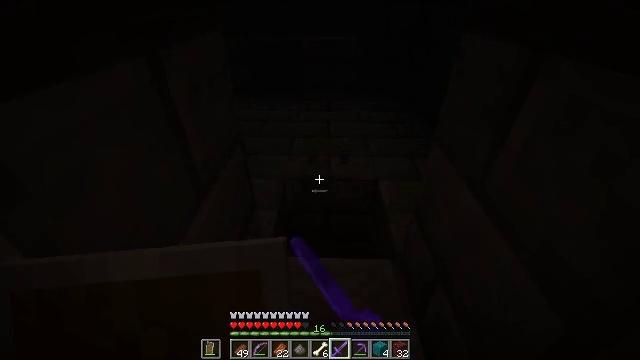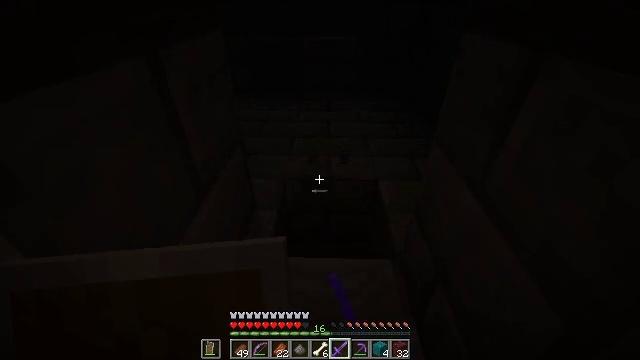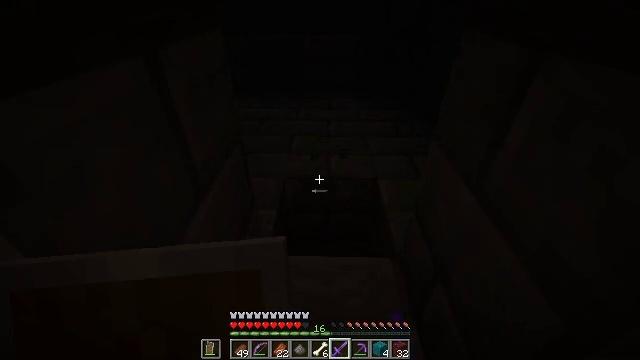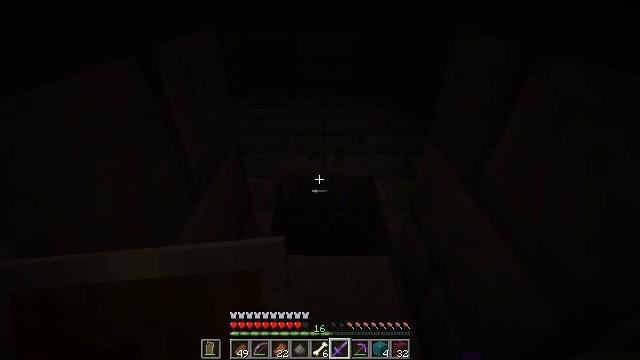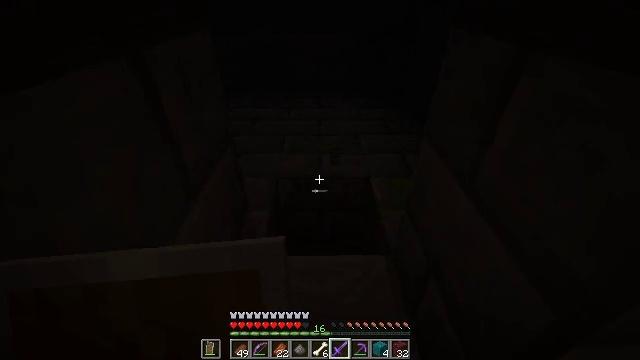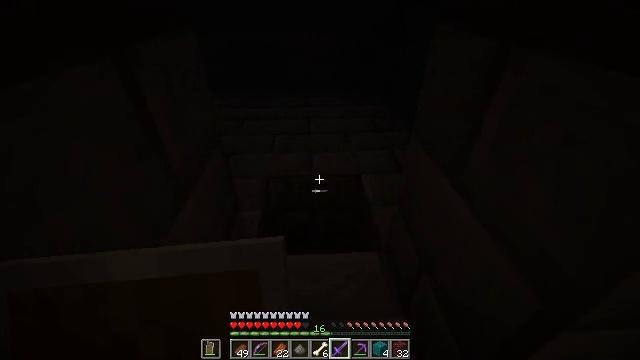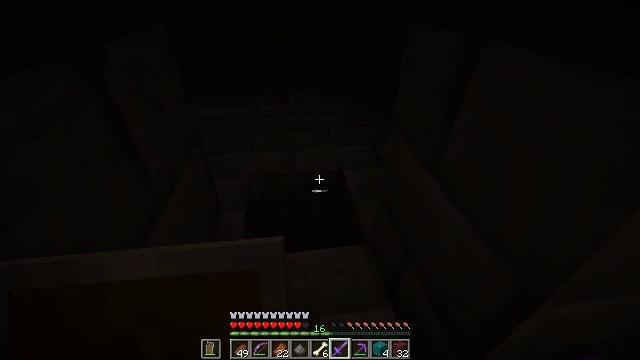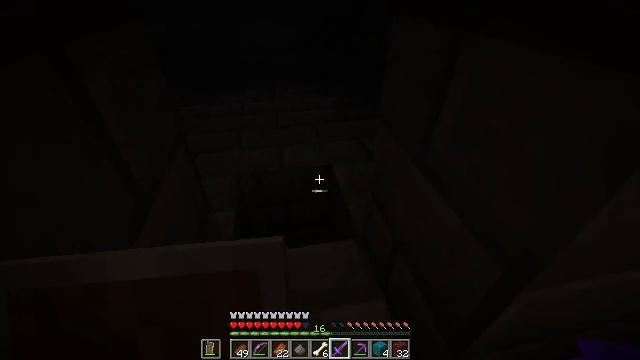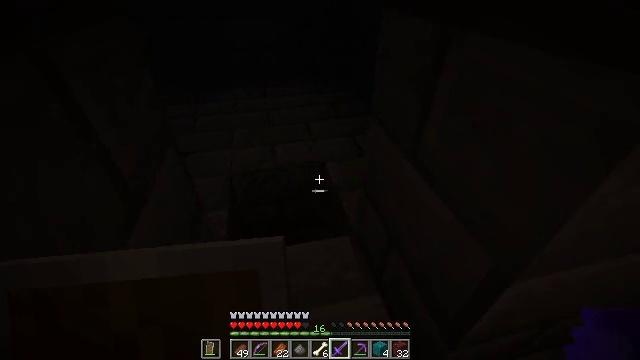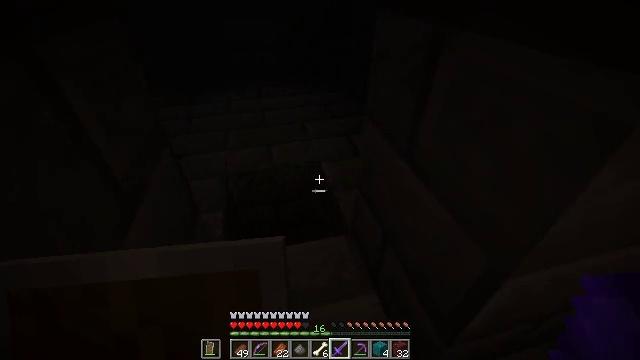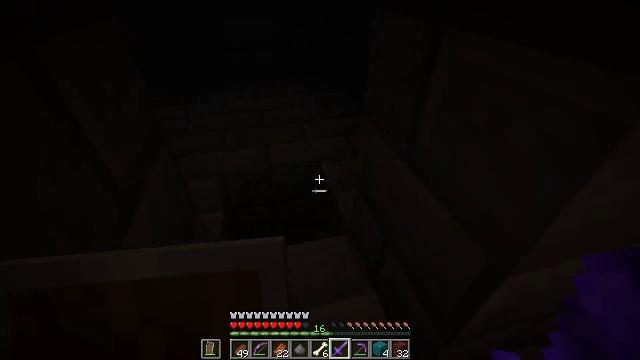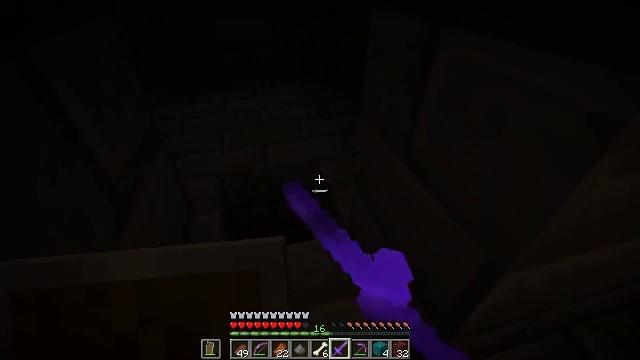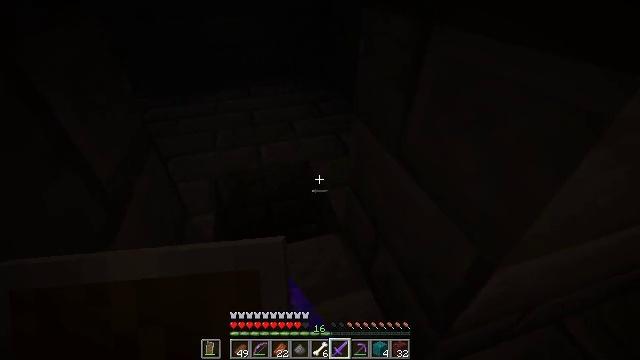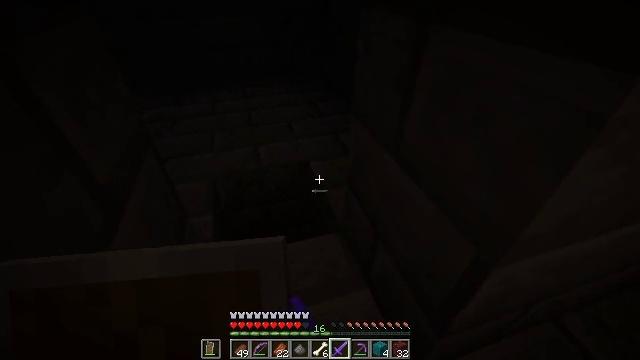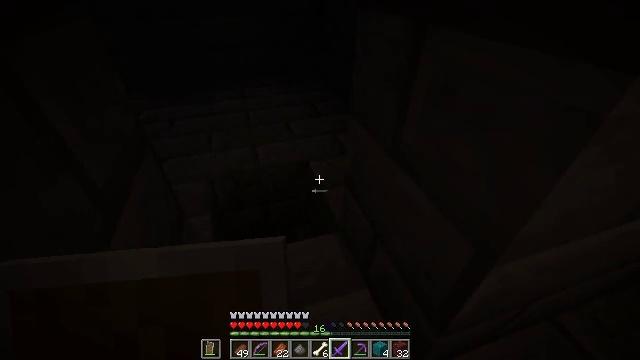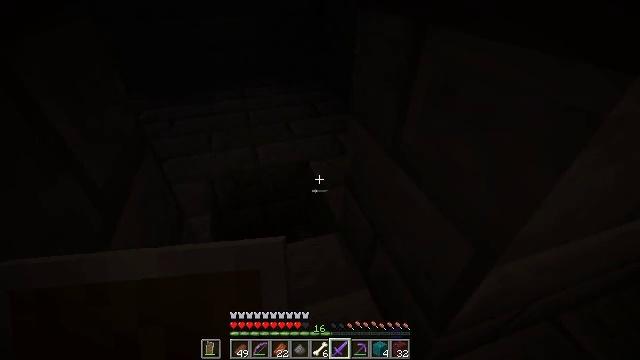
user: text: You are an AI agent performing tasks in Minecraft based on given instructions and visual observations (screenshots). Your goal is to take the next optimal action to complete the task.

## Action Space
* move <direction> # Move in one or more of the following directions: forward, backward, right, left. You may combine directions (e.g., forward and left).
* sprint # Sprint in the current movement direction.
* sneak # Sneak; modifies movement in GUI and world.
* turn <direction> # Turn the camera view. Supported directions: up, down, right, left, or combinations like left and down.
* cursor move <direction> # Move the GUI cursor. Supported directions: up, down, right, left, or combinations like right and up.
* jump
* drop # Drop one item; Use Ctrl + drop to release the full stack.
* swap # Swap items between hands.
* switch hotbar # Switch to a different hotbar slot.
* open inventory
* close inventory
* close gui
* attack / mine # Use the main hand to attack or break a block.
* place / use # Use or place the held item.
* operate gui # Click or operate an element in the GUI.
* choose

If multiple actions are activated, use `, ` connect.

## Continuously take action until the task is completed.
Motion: motion action
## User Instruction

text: Smash the iron door for recycling.
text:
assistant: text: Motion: no_op
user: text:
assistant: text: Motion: no_op
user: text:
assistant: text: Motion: no_op
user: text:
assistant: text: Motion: turn right
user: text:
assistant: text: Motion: turn right
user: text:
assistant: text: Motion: turn right
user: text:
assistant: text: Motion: turn right
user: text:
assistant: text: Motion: turn right
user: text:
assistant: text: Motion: turn right
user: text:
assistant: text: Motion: attack / mine
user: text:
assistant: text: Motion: attack / mine
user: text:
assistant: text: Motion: turn right
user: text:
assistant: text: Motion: no_op
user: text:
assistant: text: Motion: no_op
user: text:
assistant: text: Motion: attack / mine
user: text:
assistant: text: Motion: attack / mine
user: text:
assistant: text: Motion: attack / mine
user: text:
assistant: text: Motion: no_op
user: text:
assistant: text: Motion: no_op
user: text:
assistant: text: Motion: no_op
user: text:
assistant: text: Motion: no_op
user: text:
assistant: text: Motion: turn left
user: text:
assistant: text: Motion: turn left
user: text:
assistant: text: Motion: turn left
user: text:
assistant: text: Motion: turn left
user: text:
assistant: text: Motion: turn left
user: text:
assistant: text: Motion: turn left
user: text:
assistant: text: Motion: no_op
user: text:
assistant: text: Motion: attack / mine
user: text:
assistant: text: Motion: attack / mine